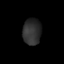
Tissue: skin
Cell type: Epithelial cells
Senescence score: 0.2731
Nuclear area (px): 466
Mean DAPI intensity: 47.403